Interaction volume radius: 10 \u00c5
Interaction volume height: 10 \u00c5
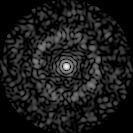
Disorder parameter: 0.8125